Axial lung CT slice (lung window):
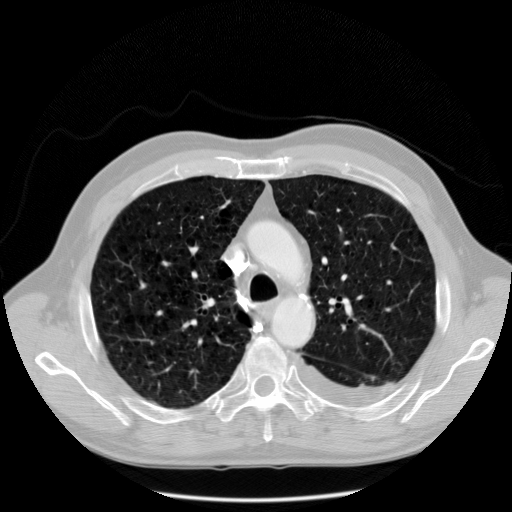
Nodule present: no